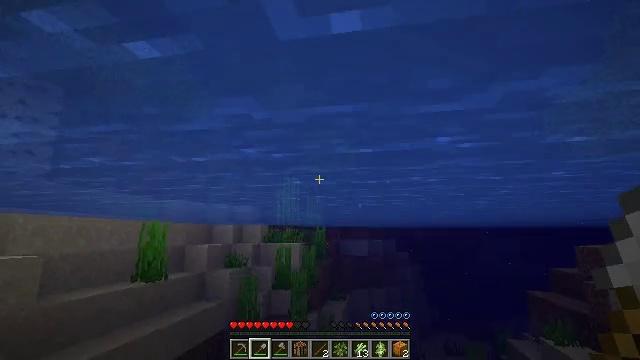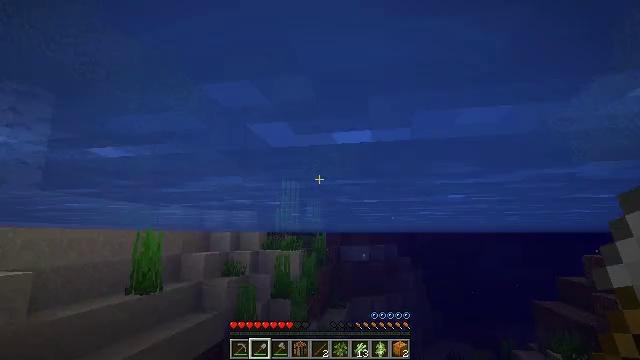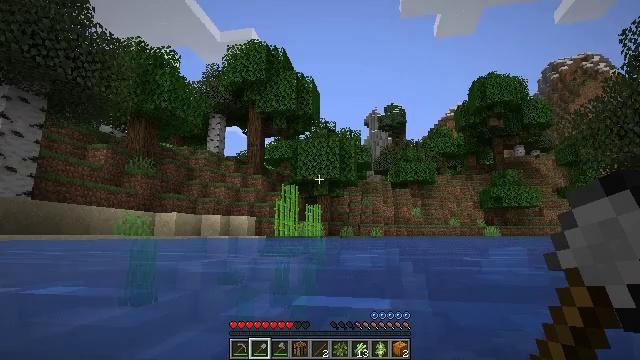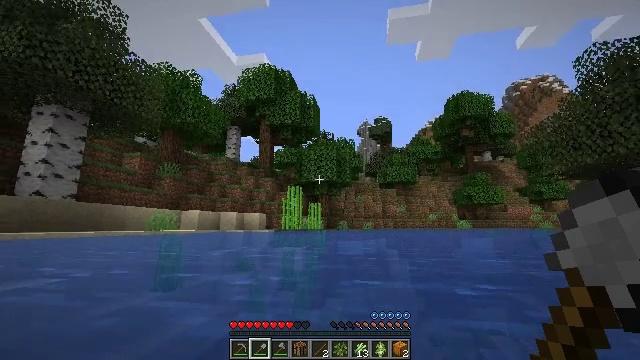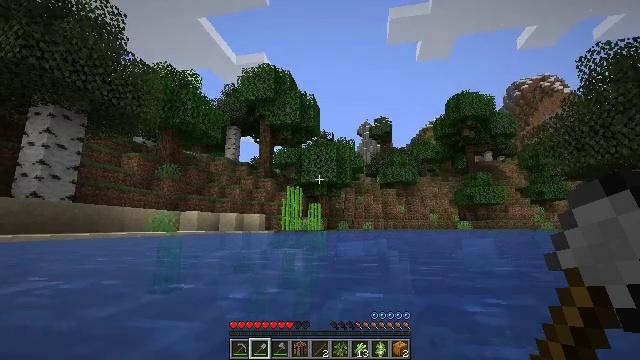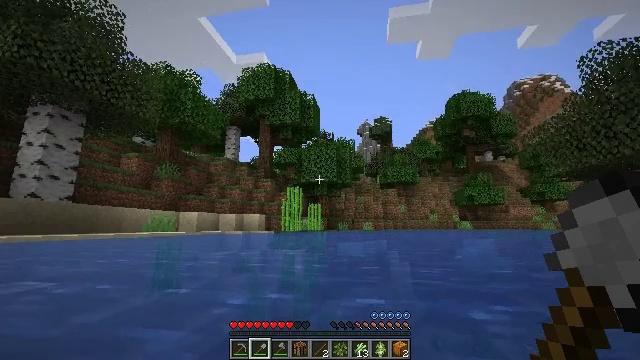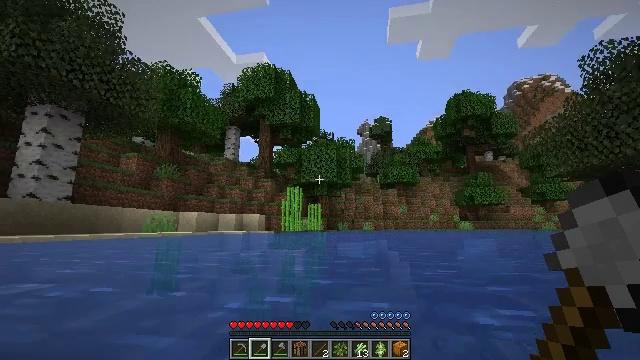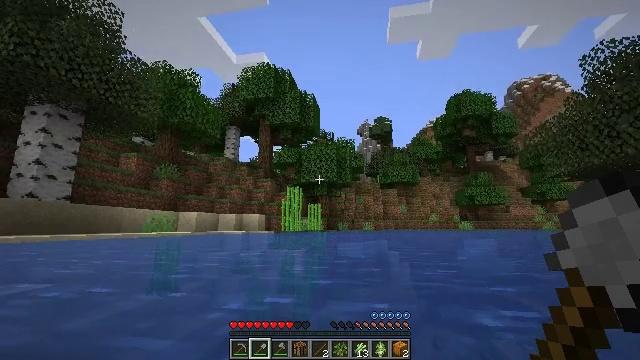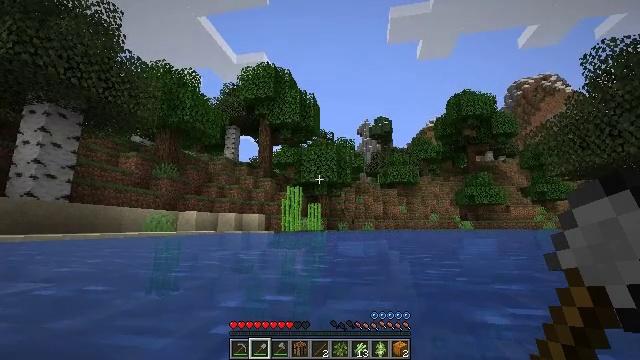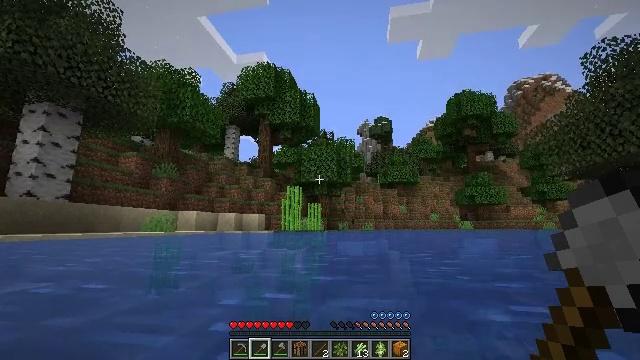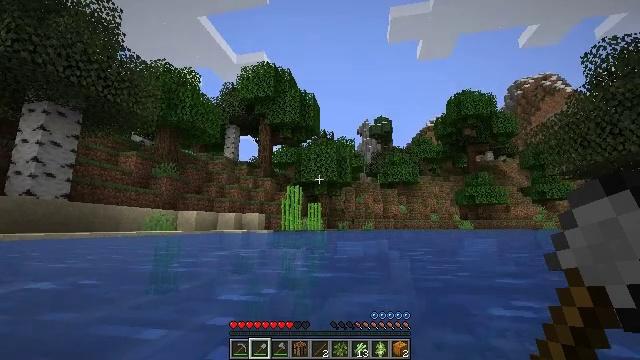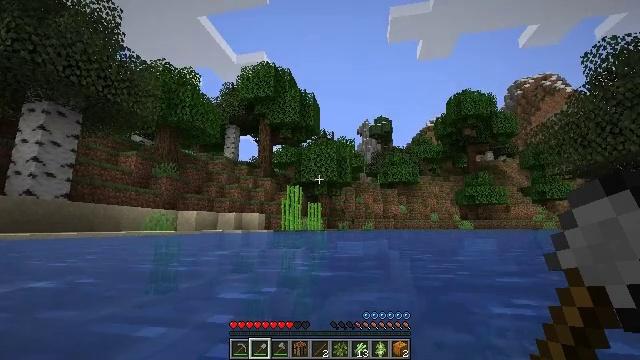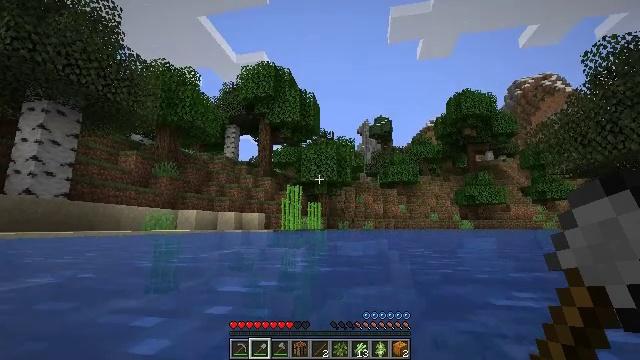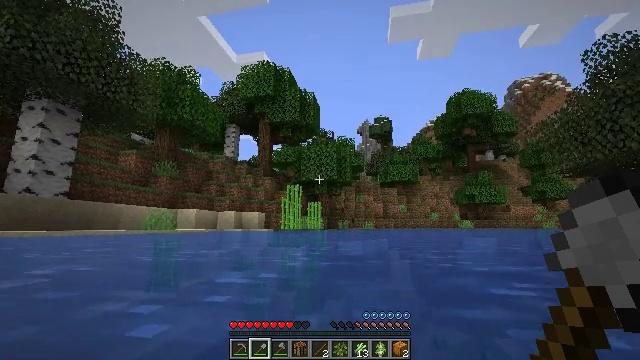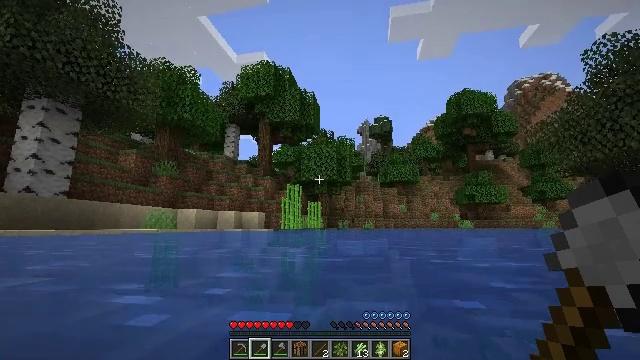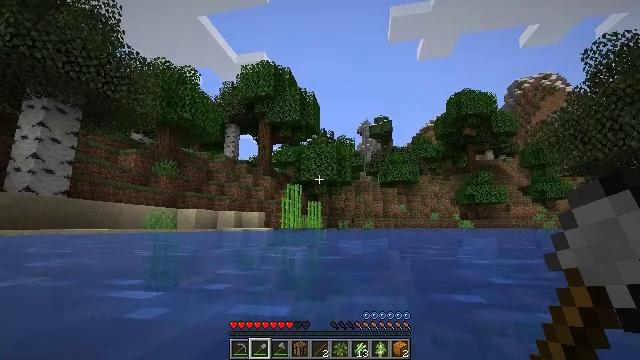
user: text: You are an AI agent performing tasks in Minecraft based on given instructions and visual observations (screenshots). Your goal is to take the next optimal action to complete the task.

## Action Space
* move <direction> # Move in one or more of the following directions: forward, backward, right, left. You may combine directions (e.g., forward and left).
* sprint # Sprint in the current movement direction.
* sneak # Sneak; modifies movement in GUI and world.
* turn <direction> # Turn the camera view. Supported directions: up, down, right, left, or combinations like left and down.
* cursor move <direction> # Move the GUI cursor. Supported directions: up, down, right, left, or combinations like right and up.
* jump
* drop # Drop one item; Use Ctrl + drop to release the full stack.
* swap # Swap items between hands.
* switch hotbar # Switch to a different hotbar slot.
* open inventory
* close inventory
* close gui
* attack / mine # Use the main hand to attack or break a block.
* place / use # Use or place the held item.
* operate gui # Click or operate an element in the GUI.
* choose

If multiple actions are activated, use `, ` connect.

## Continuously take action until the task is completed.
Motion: motion action
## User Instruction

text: Mine the sugar cane near rivers.
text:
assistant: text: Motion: no_op
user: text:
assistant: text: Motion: no_op
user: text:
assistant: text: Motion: no_op
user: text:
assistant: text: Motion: no_op
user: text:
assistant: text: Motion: no_op
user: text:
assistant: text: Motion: no_op
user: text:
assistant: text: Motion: no_op
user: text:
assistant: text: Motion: no_op
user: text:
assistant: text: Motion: no_op
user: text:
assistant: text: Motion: no_op
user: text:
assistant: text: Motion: no_op
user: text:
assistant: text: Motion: no_op
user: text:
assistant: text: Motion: no_op
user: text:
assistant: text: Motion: no_op
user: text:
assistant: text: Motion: no_op
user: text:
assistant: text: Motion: no_op
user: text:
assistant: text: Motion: no_op
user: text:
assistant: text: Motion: no_op
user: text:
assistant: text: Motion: no_op
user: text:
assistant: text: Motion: no_op
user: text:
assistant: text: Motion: no_op
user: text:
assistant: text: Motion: no_op
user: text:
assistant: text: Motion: no_op
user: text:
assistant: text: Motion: no_op
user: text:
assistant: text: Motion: no_op
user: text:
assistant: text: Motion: no_op
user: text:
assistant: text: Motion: no_op
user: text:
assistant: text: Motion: no_op
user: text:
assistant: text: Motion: no_op
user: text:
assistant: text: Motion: no_op